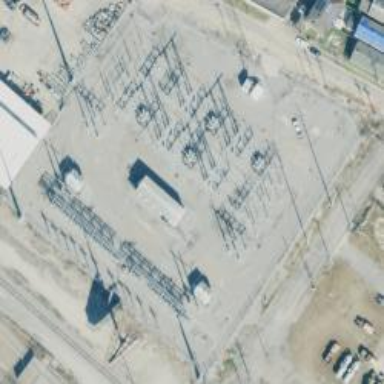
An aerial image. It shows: Outdoor distribution level power substation.